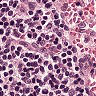
Metastatic tissue present: no